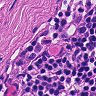
Metastatic tissue present: no